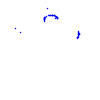
Particle: proton